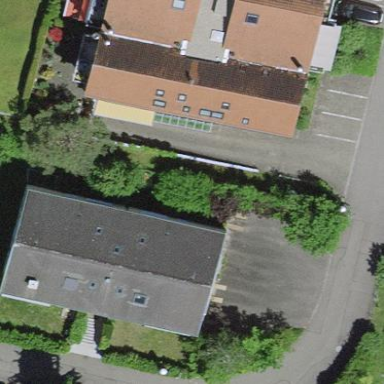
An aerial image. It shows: Building.